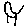
Label: cat